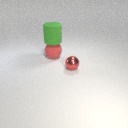
large red rubber sphere below large green rubber cylinder